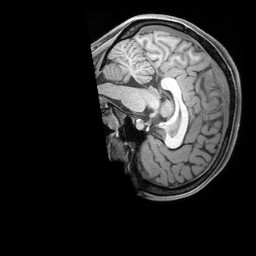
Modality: T1w
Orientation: sagittal
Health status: healthy
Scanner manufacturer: siemens
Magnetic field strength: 3 T
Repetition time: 2.4 s
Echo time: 0.00201 s